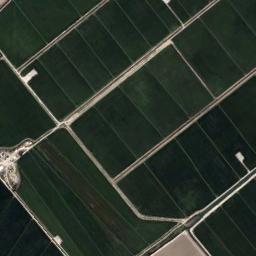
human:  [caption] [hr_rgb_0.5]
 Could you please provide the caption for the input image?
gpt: Several neatly arranged green rectangular farm fields .

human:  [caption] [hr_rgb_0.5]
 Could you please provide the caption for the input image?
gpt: There are some deep green rectangular farmland .

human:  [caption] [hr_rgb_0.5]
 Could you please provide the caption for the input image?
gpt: There are several dirt roads between the rectangular farmlands .

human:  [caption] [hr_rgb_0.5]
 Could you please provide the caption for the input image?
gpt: Several dark green rectangular farmlands are neatly arranged on the ground .

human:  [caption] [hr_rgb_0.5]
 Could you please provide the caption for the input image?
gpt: There are some paths between the green rectangular farmlands .